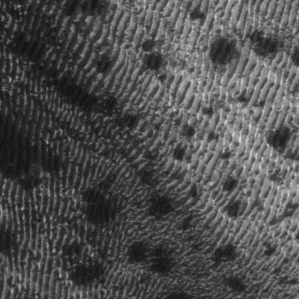
Label: frost